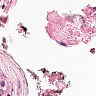
Metastatic tissue present: no